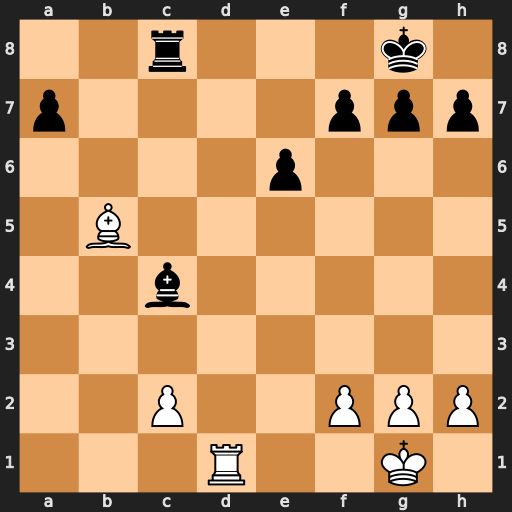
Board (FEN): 2r3k1/p4ppp/4p3/1B6/2b5/8/2P2PPP/3R2K1
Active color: w
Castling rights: -
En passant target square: -
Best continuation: Bxc4